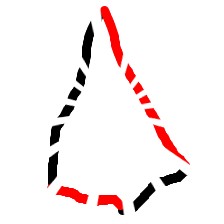
Shape: kite